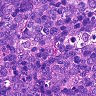
Metastatic tissue present: no